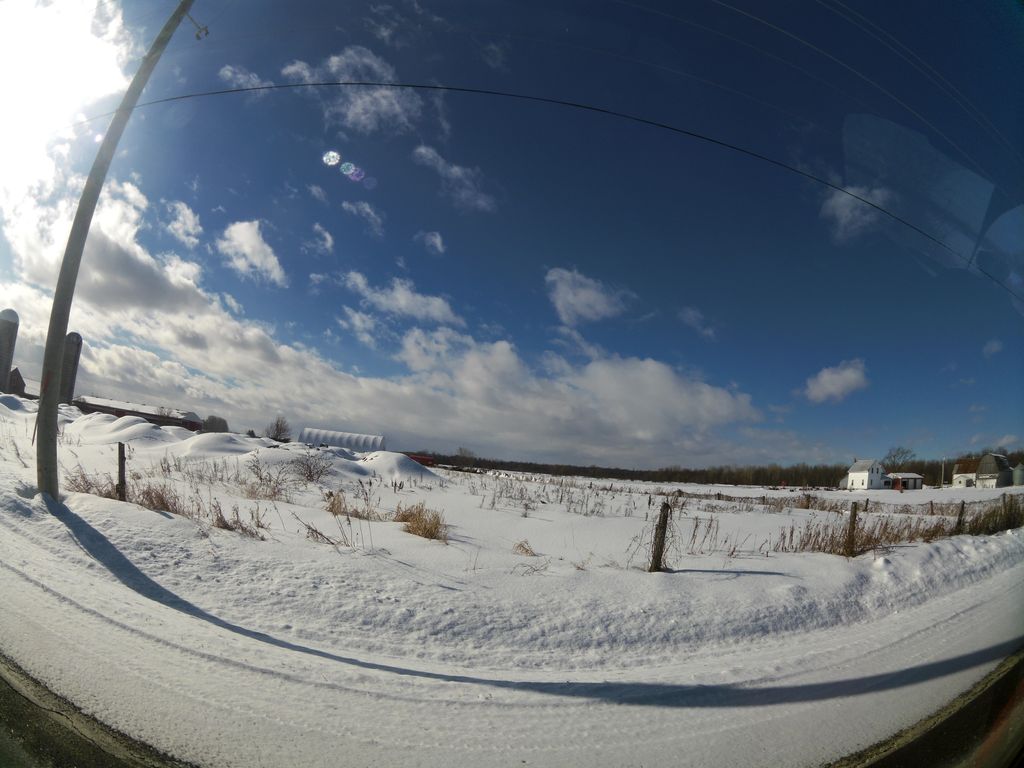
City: ottawa-gatineau